Field crop: tomato
Growth stage: 2
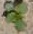
Species: solanum